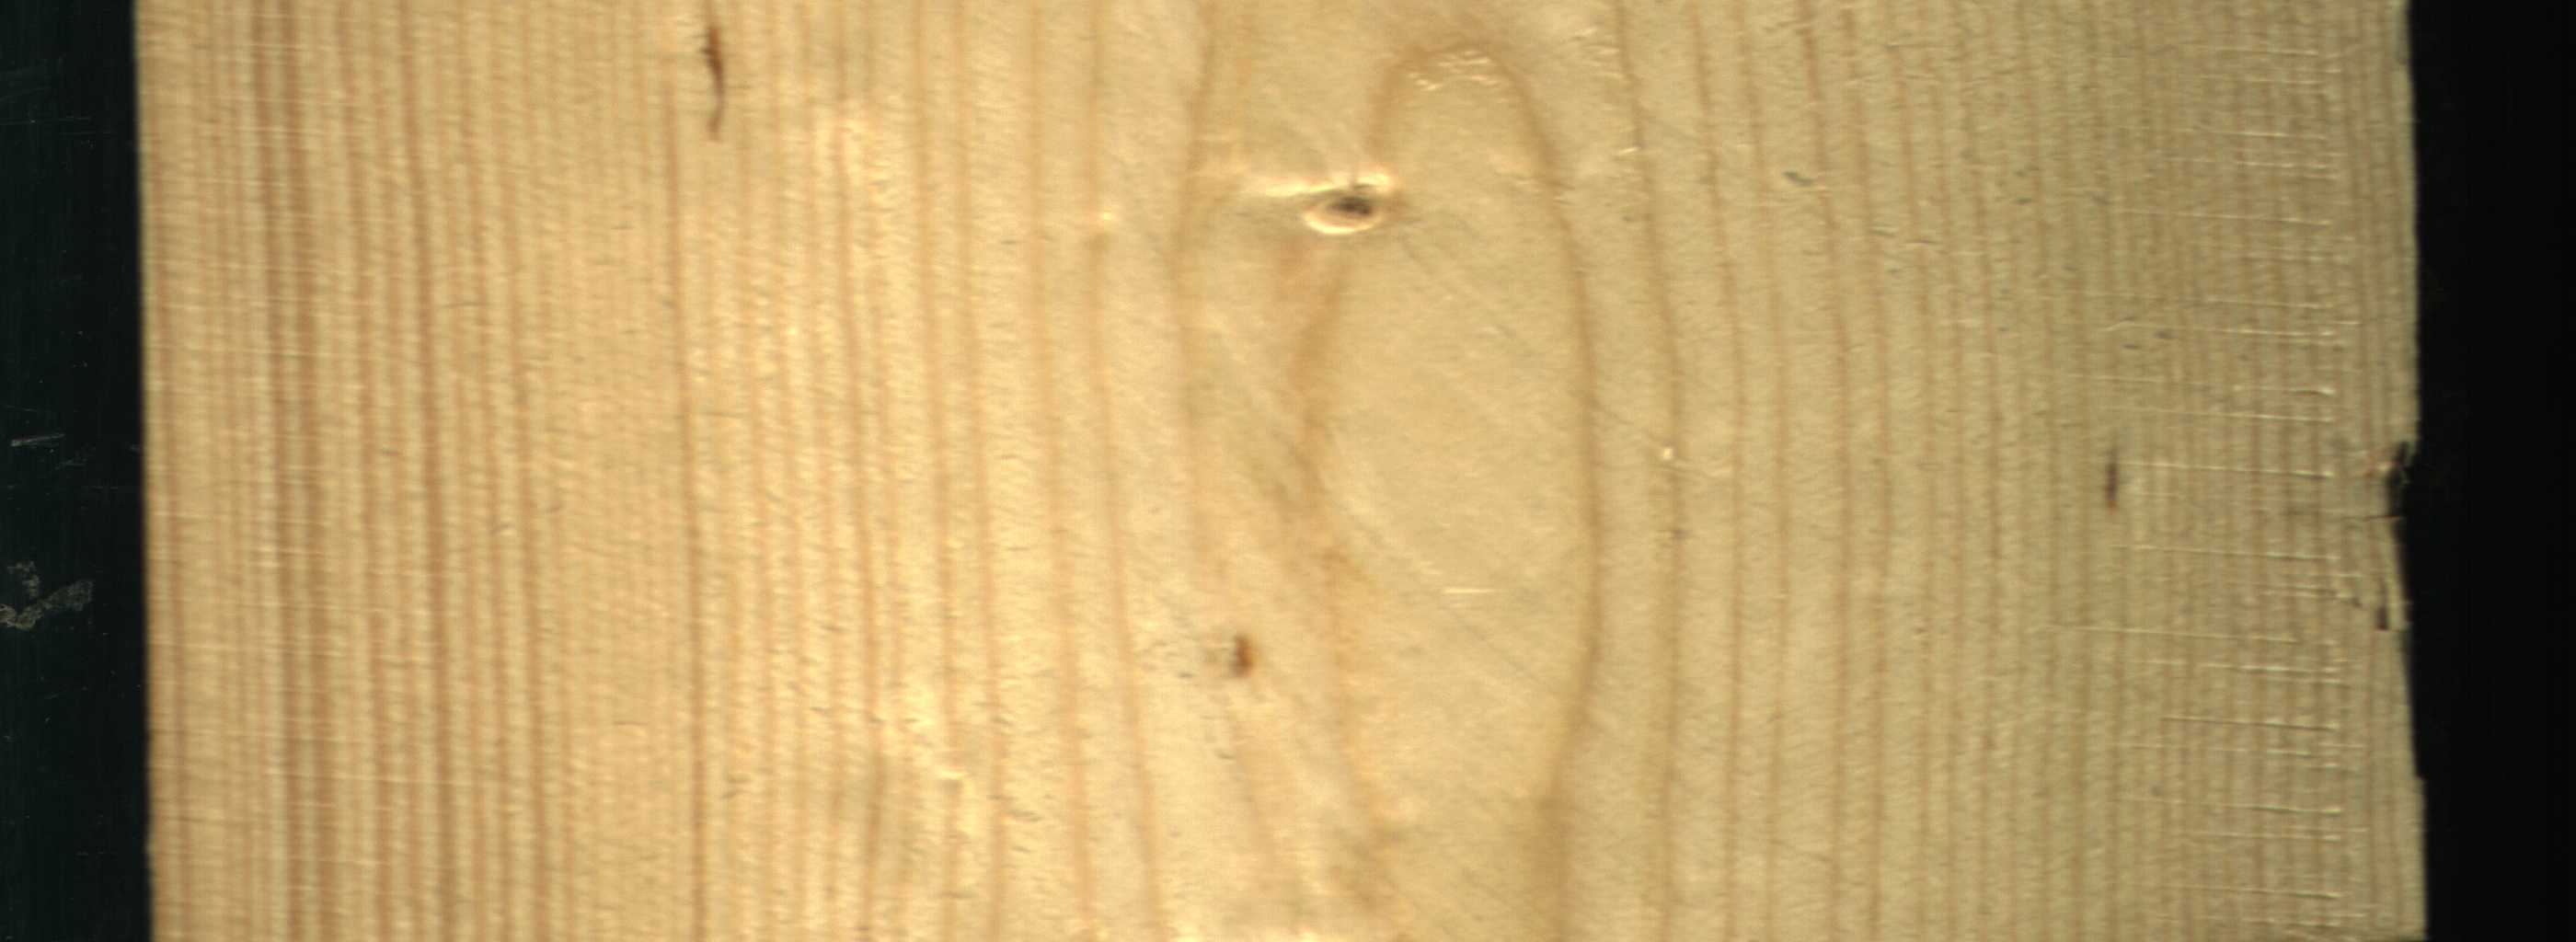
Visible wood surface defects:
resin
Live_Knot